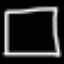
Label: square